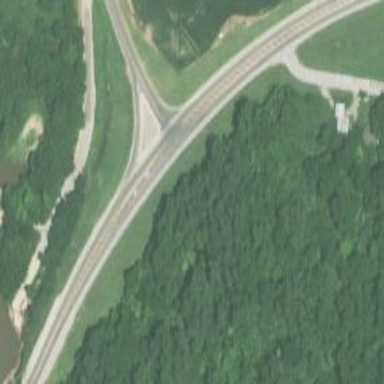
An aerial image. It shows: Primary link highway.